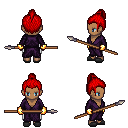
a pixel art fantasy rpg character, female body template, human, dark skin, purple robe, white pants, red short topknot hairstyle, gold gloves, gray slippers, spear, four views (front, back, left, right), 2x2 character sprite sheet, small pixel art, hard edges, no anti-aliasing